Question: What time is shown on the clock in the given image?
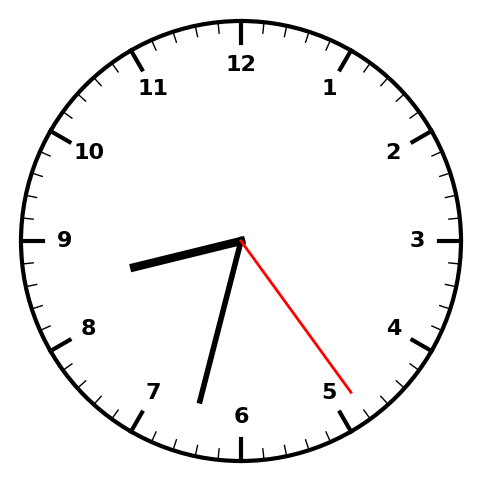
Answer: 08:32:24